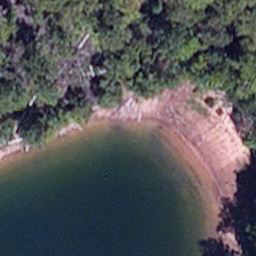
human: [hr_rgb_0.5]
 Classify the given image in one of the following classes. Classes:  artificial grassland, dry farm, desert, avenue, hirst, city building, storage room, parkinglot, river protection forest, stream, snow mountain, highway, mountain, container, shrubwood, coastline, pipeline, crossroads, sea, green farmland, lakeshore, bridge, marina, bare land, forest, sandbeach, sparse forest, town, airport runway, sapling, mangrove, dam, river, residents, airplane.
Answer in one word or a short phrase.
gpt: lakeshore